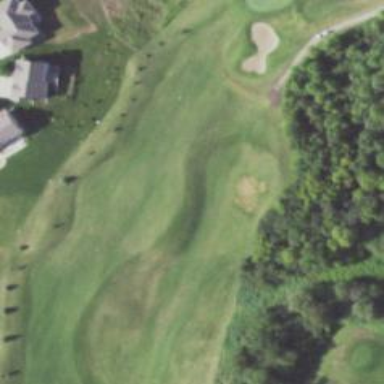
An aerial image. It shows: Scenic golf fairway.